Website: crate-barrel
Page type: customer-info-address
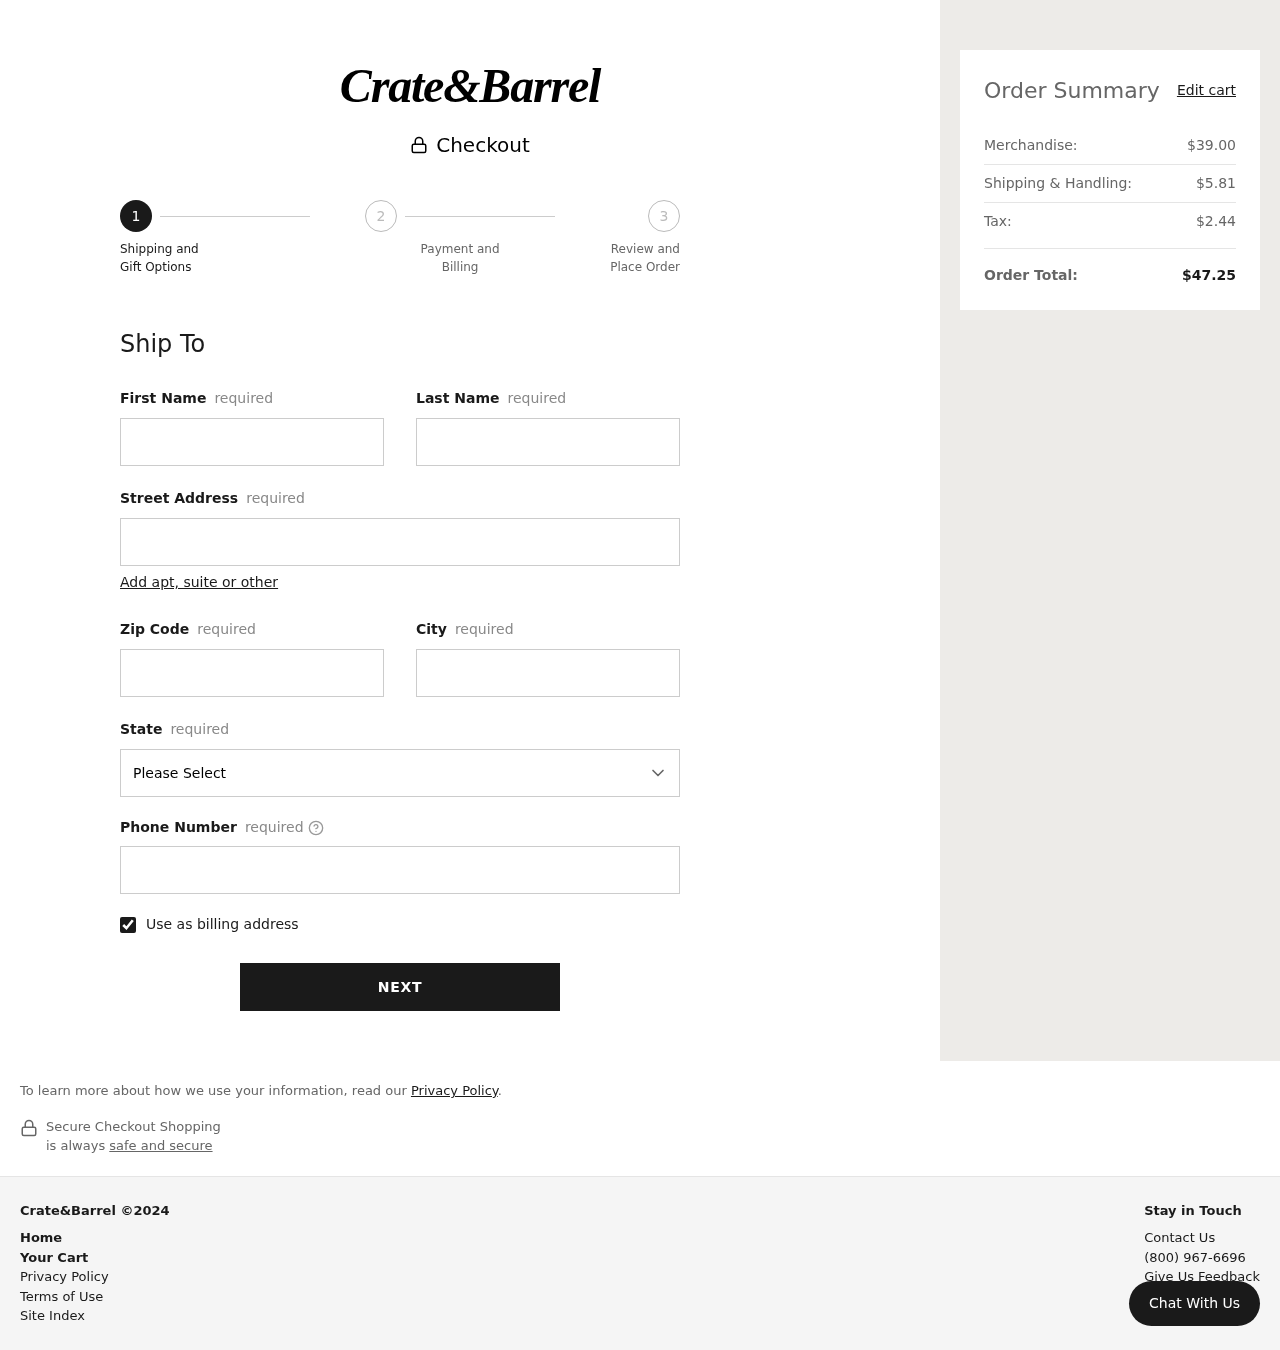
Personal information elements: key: PII_CITY
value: Christopherburgh
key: PII_FIRSTNAME
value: James
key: PII_LASTNAME
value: Cross
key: PII_PHONE
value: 9673016213
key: PII_POSTCODE
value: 86090
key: PII_STATE
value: Georgia
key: PII_STREET
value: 292 Schwartz Shoal
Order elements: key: ORDER_SUBTOTAL
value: $39.00
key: ORDER_SHIPPING_COST
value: $5.81
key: ORDER_TAX
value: $2.44
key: ORDER_TOTAL
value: $47.25